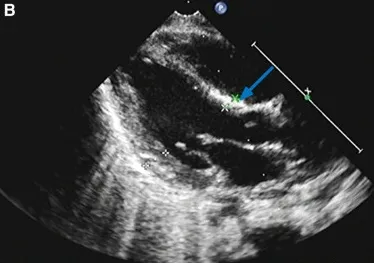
PND 85.
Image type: radiology (ultrasound)